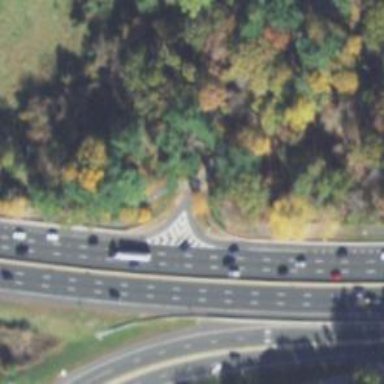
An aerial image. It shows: Asphalt motorway link.